【题型】解答题　【知识点】函数　【难度】medium
如图，角 $\alpha$ 的始边与 $x$ 轴的非负半轴重合，终边与单位圆交于点 $A(x_1, y_1)$，将射线 $OA$ 绕点 $O$ 按逆时针方向旋转 $\frac{\pi}{3}$ 后与单位圆相交于点 $B(x_2, y_2)$，设函数 $y=f(\alpha)$，$f(\alpha) = y_1 + y_2$。

% --- 问题列表 ---
\noindent (1) 当 $\alpha = \frac{\pi}{2}$ 时，求 $y_1, y_2$ 的值；

\noindent (2) 求 $f(\alpha)$ 的单调增区间；

\noindent (3) 函数 $y=h(x)$，$h(x) = \sqrt{3}\cos(2x - \frac{2\pi}{3}) + (\lambda - 1)f(x - \frac{\pi}{2})$ 的最小值为 $-2\sqrt{3}$，求实数 $\lambda$ 的值。
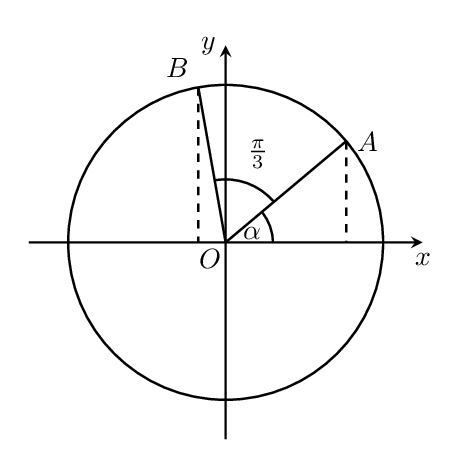
【解答】
\noindent \textcolor{red}{【答案】 (1) $y_1 = 1$，$y_2 = \frac{1}{2}$；}

\noindent \textcolor{red}{(2) $[-\frac{2\pi}{3} + 2k\pi, \frac{\pi}{3} + 2k\pi] (k \in \mathbf{Z})$}

\noindent \textcolor{red}{(3) $\lambda = 0$ 或 $\lambda = 2$}

\vspace{1em}

\noindent \textcolor{red}{【分析】 （1）利用三角函数定义计算。}

\noindent \textcolor{red}{（2）利用给定关系列式，再利用和角的正弦及辅助角公式化简，借助正弦函数的单调性求出单调递增区间。}

\noindent \textcolor{red}{（3）利用二倍角的余弦公式变形，换元转化为求解二次函数在指定区间上的最值问题。}

\vspace{1em}

% --- 详解部分 ---
\noindent \textcolor{red}{【详解】 （1）依题意，$y_1 = \sin \alpha = \sin \frac{\pi}{2} = 1$，$y_2 = \sin(\alpha + \frac{\pi}{3}) = \sin(\frac{\pi}{2} + \frac{\pi}{3}) = \frac{1}{2}$。}

\vspace{1em}

\noindent \textcolor{red}{（2）依题意，$f(\alpha) = \sin \alpha + \sin(\alpha + \frac{\pi}{3}) = \sin \alpha + \sin \alpha \cos \frac{\pi}{3} + \cos \alpha \sin \frac{\pi}{3}$}

$$= \frac{3}{2} \sin \alpha + \frac{\sqrt{3}}{2} \cos \alpha = \sqrt{3} \sin(\alpha + \frac{\pi}{6})，$$

\noindent \textcolor{red}{由 $-\frac{\pi}{2} + 2k\pi \le \alpha + \frac{\pi}{6} \le \frac{\pi}{2} + 2k\pi, k \in \mathbf{Z}$，解得 $-\frac{2\pi}{3} + 2k\pi \le \alpha \le \frac{\pi}{3} + 2k\pi, k \in \mathbf{Z}$，}

\noindent \textcolor{red}{所以 $f(\alpha)$ 的单调递增区间为 $[-\frac{2\pi}{3} + 2k\pi, \frac{\pi}{3} + 2k\pi] (k \in \mathbf{Z})$。}

\vspace{1em}

\noindent \textcolor{red}{（3）由（2）得 $h(x) = \sqrt{3}\cos(2x - \frac{2\pi}{3}) + \sqrt{3}(\lambda - 1)\sin(x - \frac{\pi}{3}) = -2\sqrt{3}\sin^2(x - \frac{\pi}{3}) + \sqrt{3}(\lambda - 1)\sin(x - \frac{\pi}{3}) + \sqrt{3}$，}

\noindent \textcolor{red}{令 $\sin(x - \frac{\pi}{3}) = t$，则 $t \in [-1, 1]$，}

\noindent \textcolor{red}{函数 $m(t) = -2\sqrt{3}t^2 + \sqrt{3}(\lambda - 1)t + \sqrt{3}$ 的图象是开口方向向下，对称轴为 $t = \frac{\lambda - 1}{4}$ 的抛物线，}

\noindent \textcolor{red}{①当 $\frac{\lambda - 1}{4} \le 0$，即 $\lambda \le 1$ 时，$m(t)_{\min} = m(1) = -\sqrt{3} + \sqrt{3}(\lambda - 1) = -2\sqrt{3}$，解得 $\lambda = 0$；}

\noindent \textcolor{red}{②当 $\frac{\lambda - 1}{4} > 0$，即 $\lambda > 1$ 时，$m(t)_{\min} = m(-1) = -\sqrt{3} - \sqrt{3}(\lambda - 1) = -2\sqrt{3}$，解得 $\lambda = 2$，}

\noindent \textcolor{red}{所以实数 $\lambda$ 的值为 $\lambda = 0$ 或 $\lambda = 2$。}